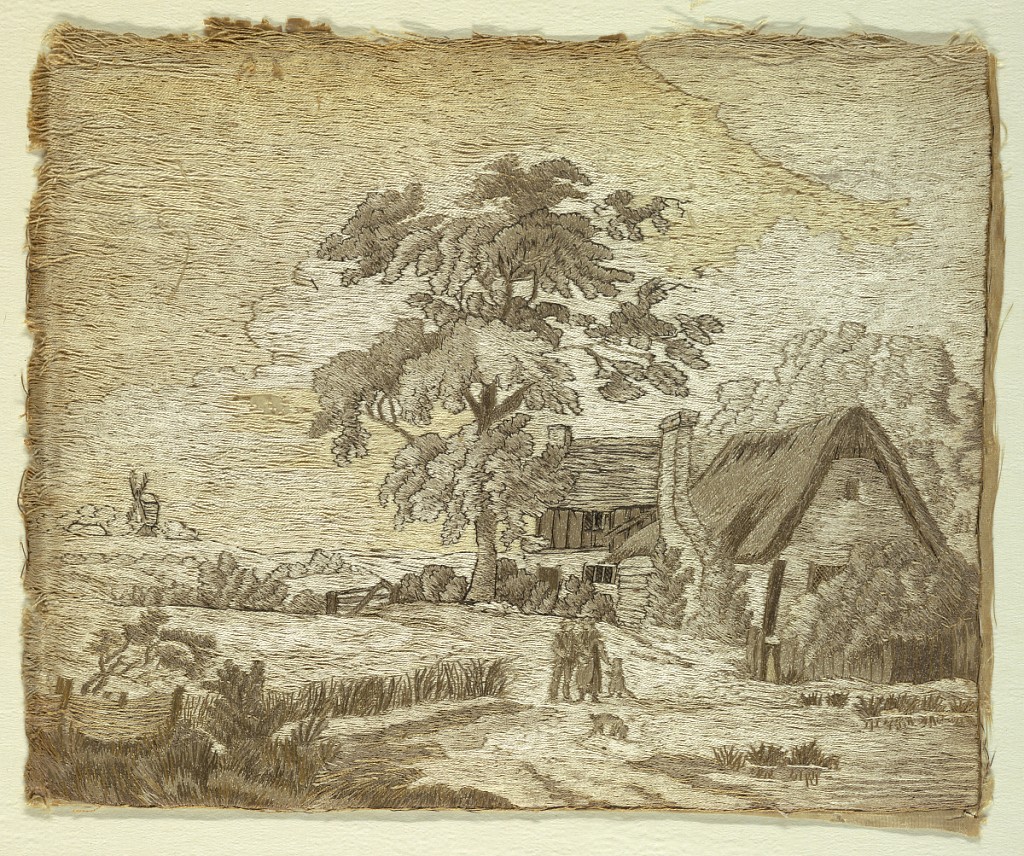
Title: Embroidered picture
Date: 1800
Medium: silk embroidery on silk foundation Technique: embroidered in stem and satin stitches on plain weave foundation
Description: Rural scene of a cottage in a landscape, with figures of two adults and one child. The embroidery completely covers the foundation fabric. In shades of cream and brown.